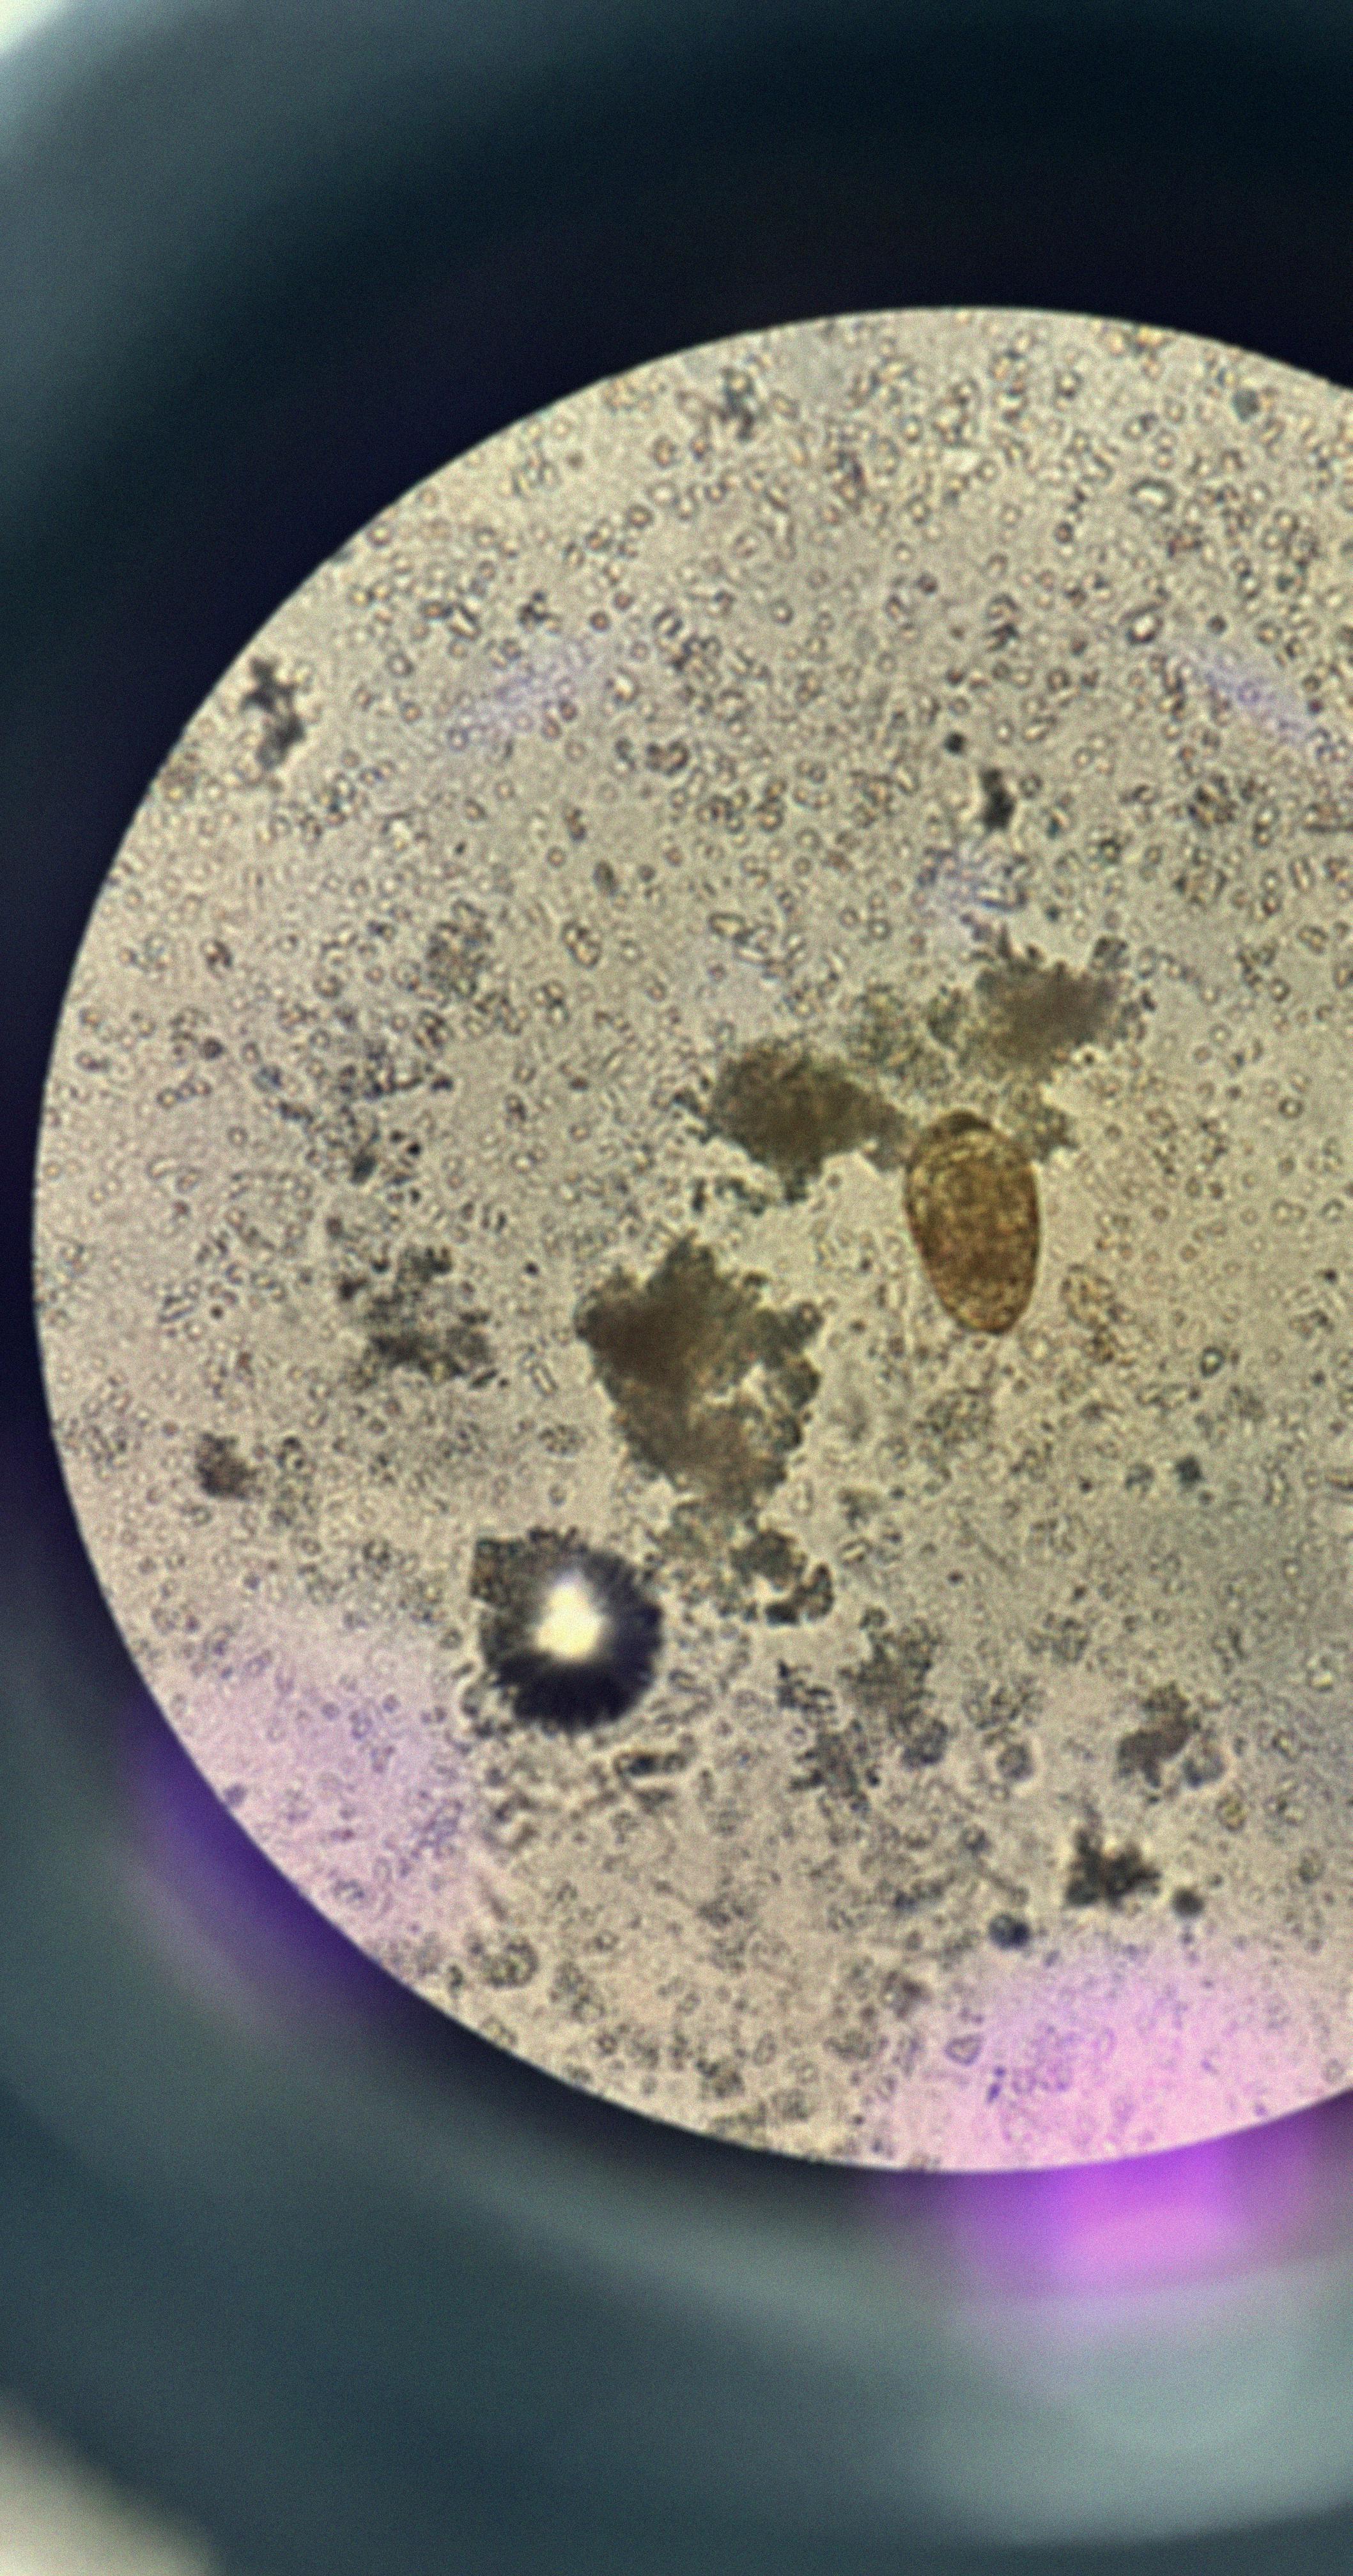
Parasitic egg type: Paragonimus spp